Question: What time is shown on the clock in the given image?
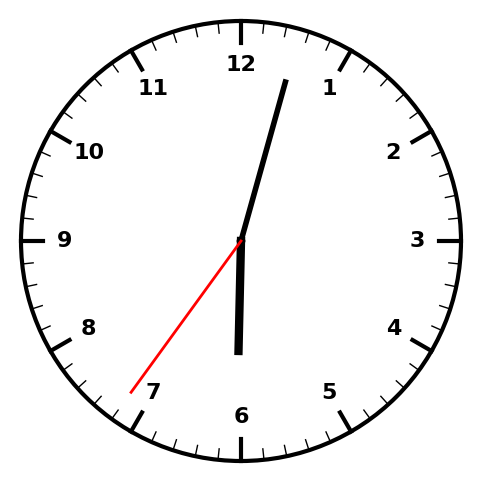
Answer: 06:02:36